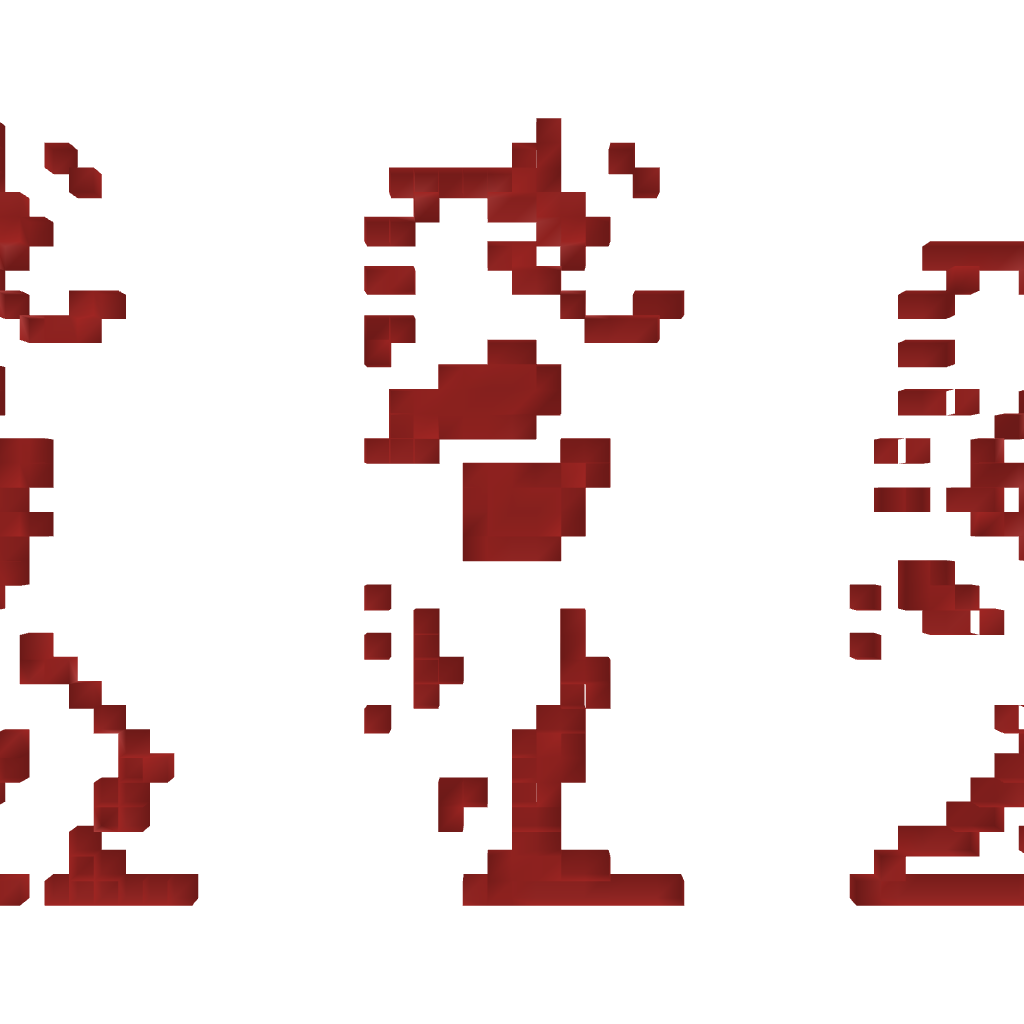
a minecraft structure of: Mermen from Castlevania 1